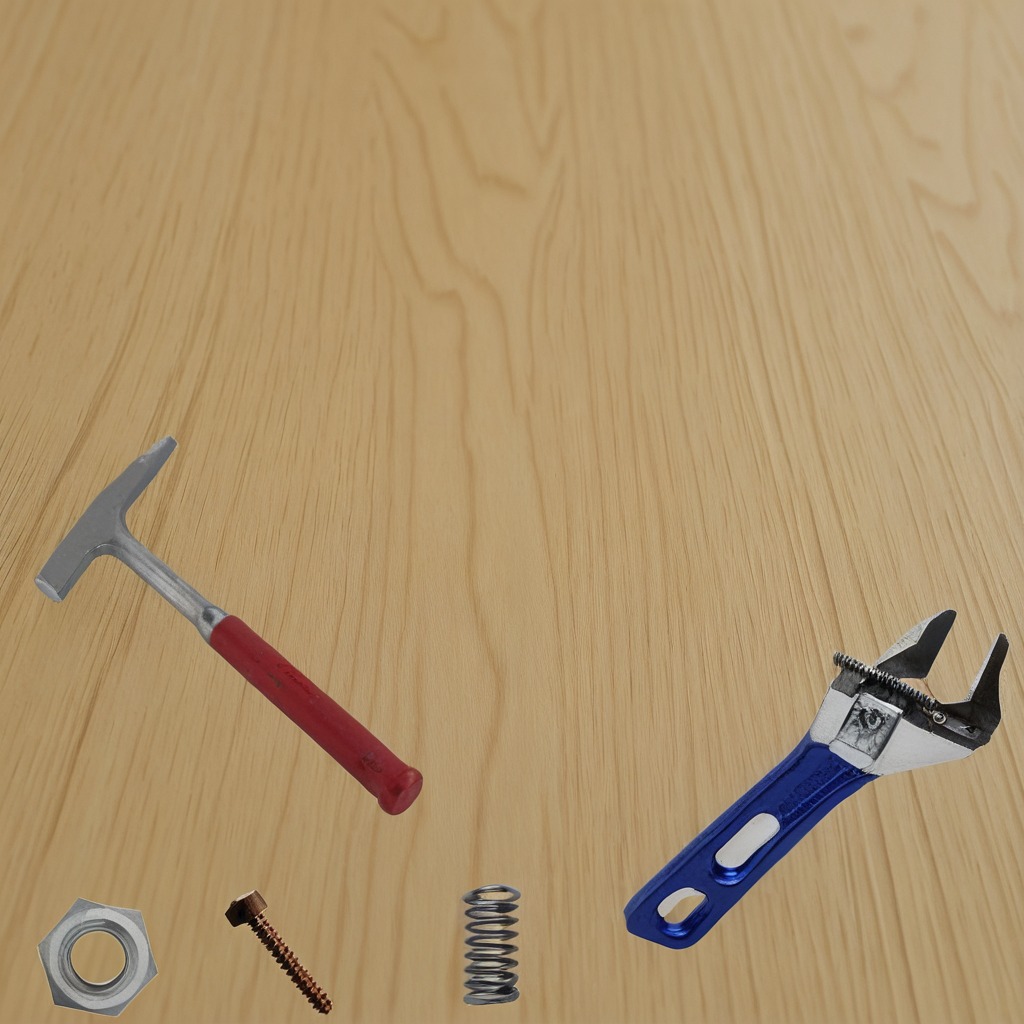
A hammer, a metal machine screw, a coiled metal spring, a metal nut, and a wrench are lying on the plywood surface.